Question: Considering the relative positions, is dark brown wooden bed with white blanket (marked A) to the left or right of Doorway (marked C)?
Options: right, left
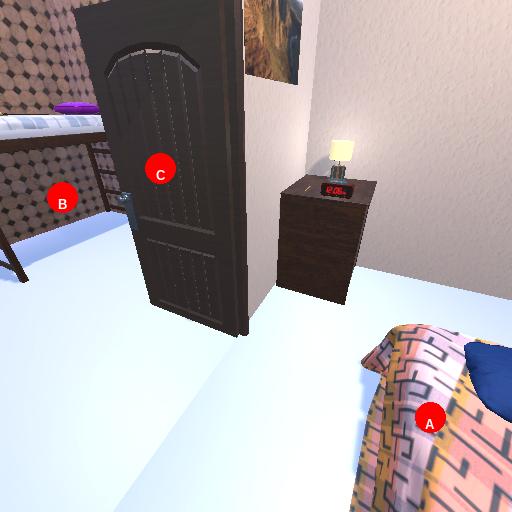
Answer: right